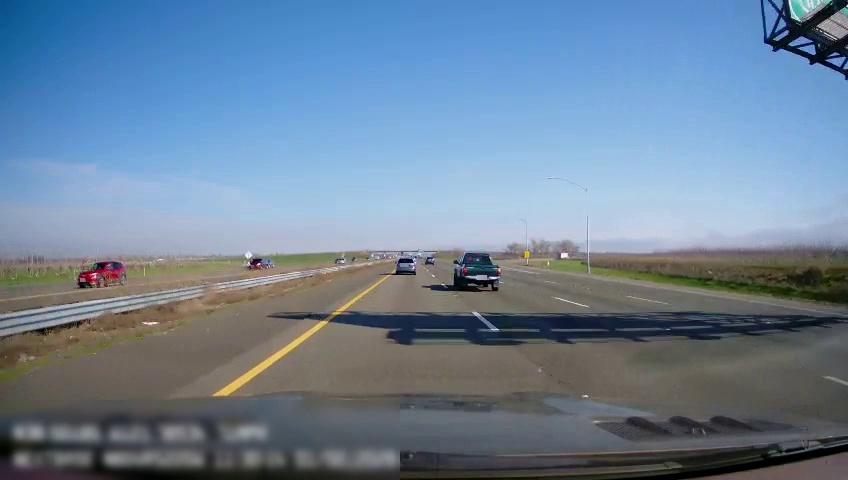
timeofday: Day
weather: Sunny
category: Drivable Space
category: Drivable Space
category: Vehicles | SUV
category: Vehicles | SUV
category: Vehicles | SUV
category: Vehicles | Truck
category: Lanes | Current Lane
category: Lanes | Current Lane
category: Lanes | Alternate Lane
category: Lanes | Alternate Lane
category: Lanes | Alternate Lane
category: Lanes | Opposite Lane
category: Traffic | Signs